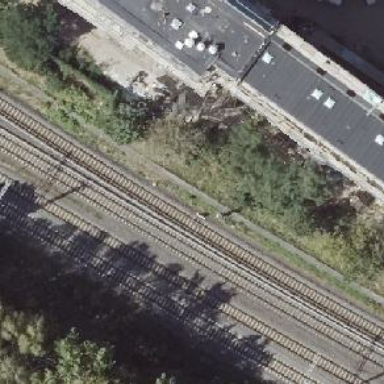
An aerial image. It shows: Railway signal.